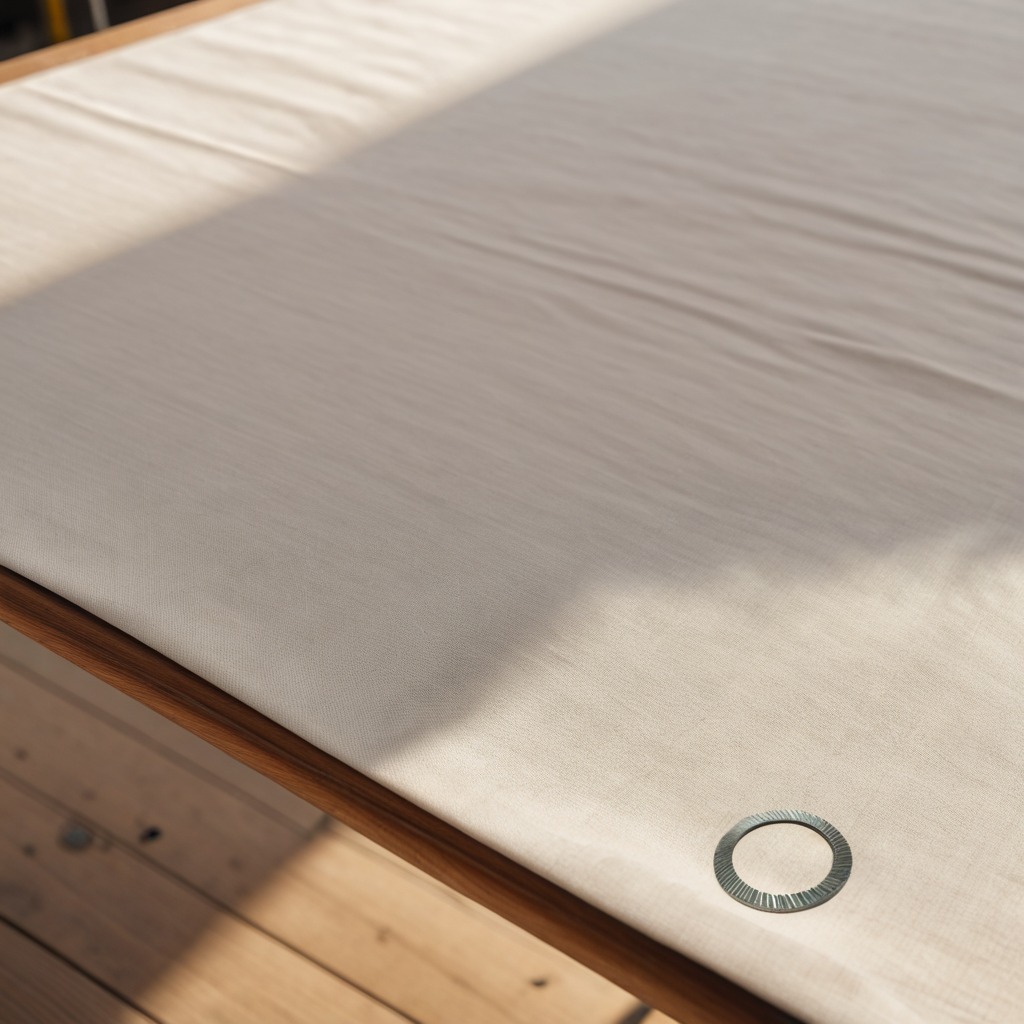
A flat metal washer is lying on the wooden table.